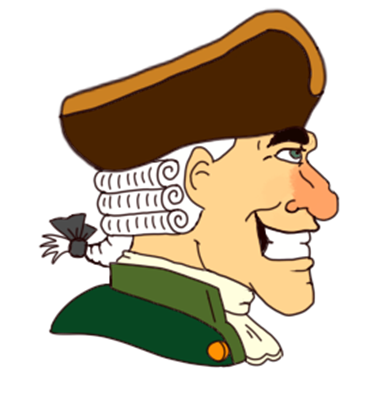
Label: 4_Yes_Chad